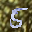
Label: 5